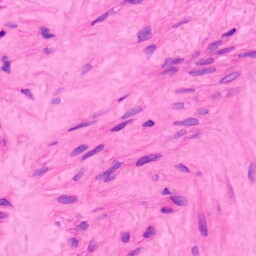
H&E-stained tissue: Lung